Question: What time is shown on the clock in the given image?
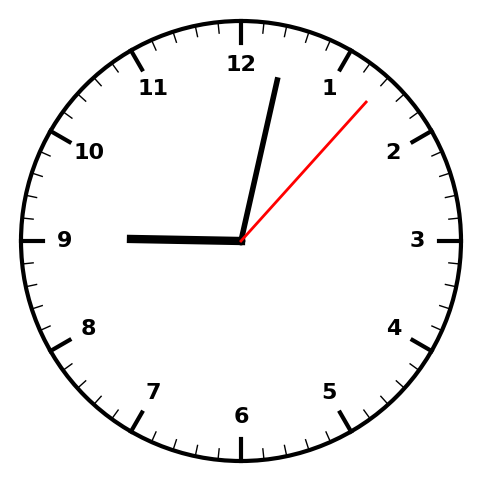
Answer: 09:02:07